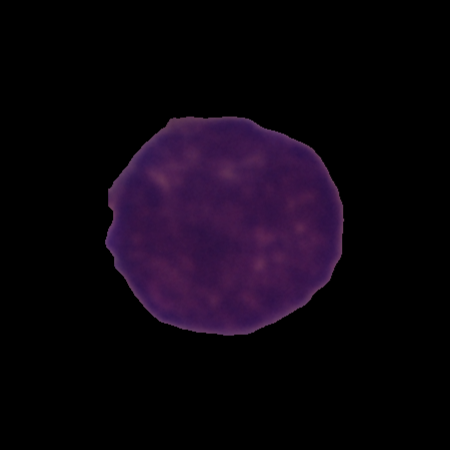
Label: cancer